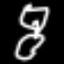
Label: hourglass